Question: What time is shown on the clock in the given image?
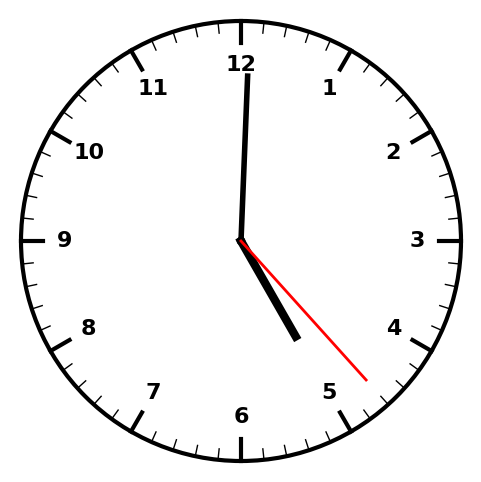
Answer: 05:00:23